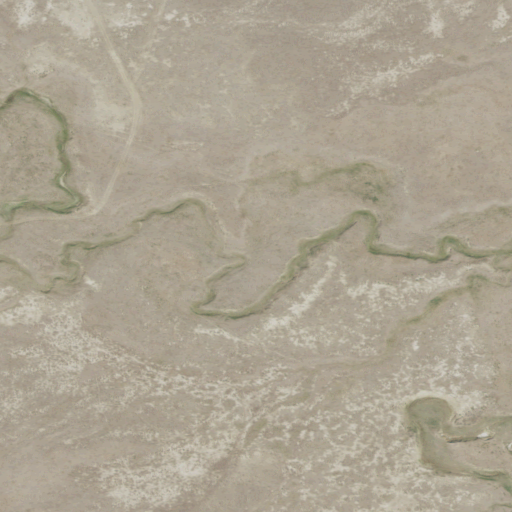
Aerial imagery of valley in Montana named McWilliams Coulee containing grassland and shrub